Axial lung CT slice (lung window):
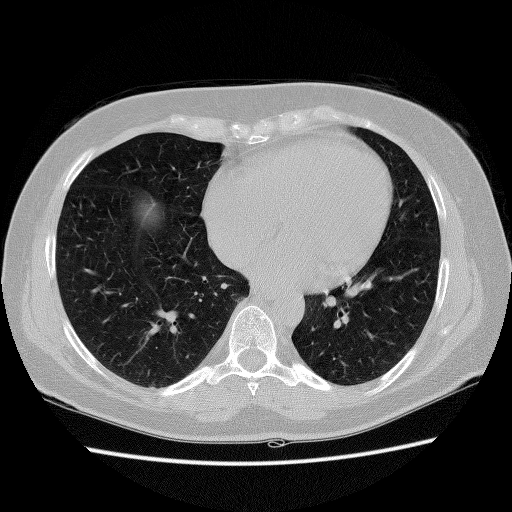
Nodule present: no